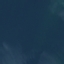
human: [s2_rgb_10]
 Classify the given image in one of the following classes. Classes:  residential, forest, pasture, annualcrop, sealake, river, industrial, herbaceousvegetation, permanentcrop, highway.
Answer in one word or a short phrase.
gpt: SeaLake